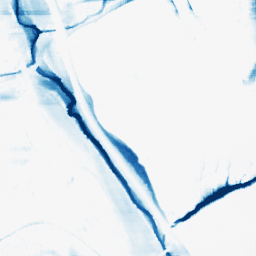
Category: morphological
Decomposition family: morphological_rect
Decomposition parameters: operation: closing
width: 50
height: 10
Upsampling method: fft_zeropad
Upsampling parameters: scale: 4
Upsampling scale: 4